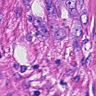
Metastatic tissue present: yes